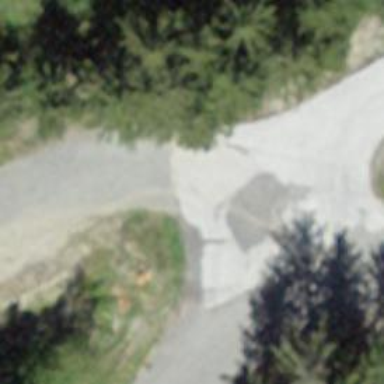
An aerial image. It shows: Gravel track with grade 1 track type.